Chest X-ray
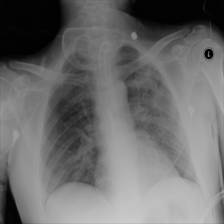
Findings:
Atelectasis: negative
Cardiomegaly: negative
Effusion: negative
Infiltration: positive
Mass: negative
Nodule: negative
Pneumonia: negative
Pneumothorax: negative
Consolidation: negative
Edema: negative
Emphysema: negative
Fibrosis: negative
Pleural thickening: negative
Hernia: negative